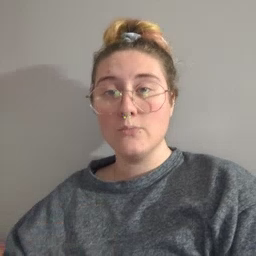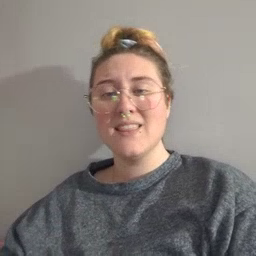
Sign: not